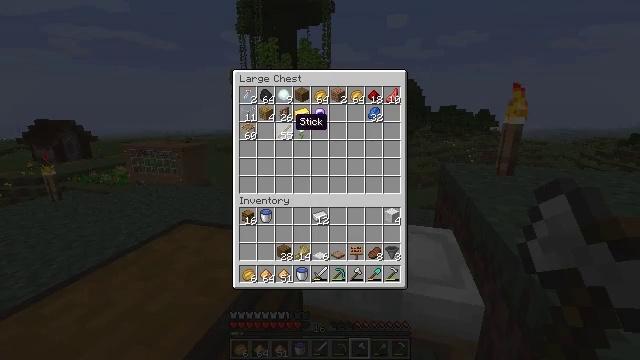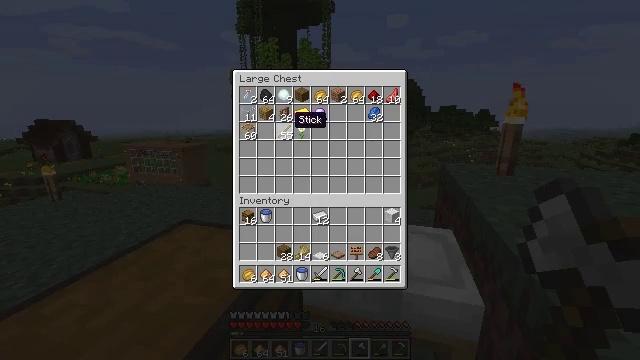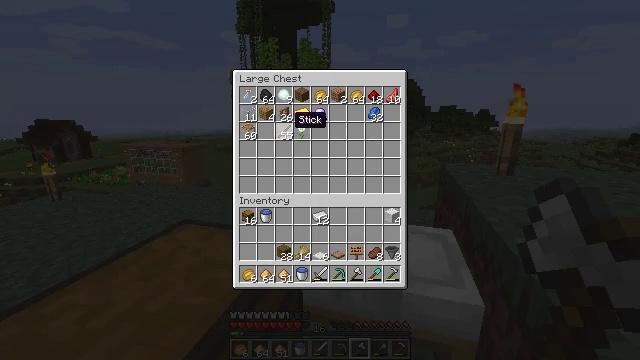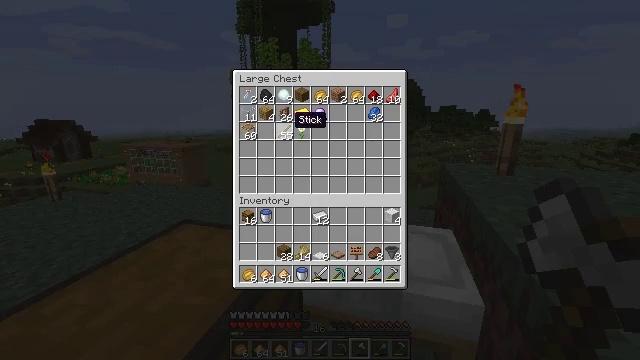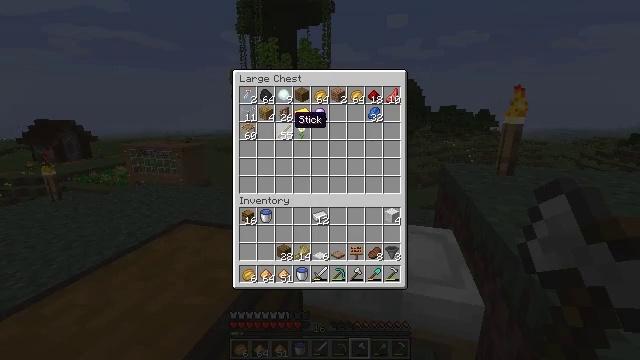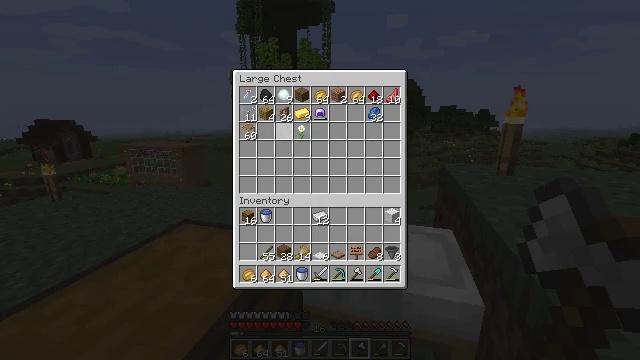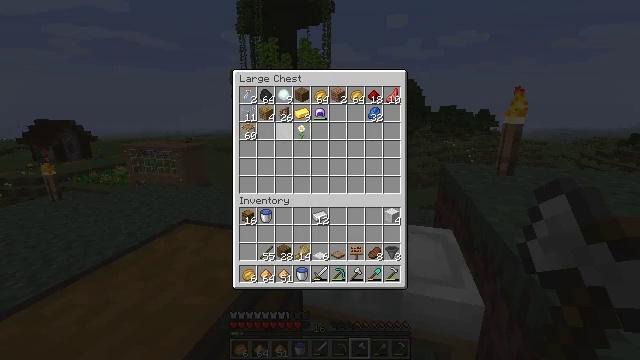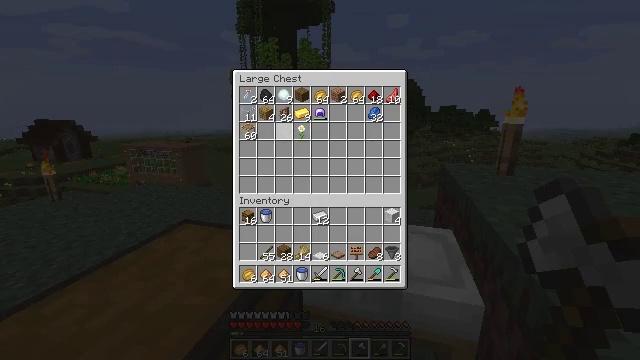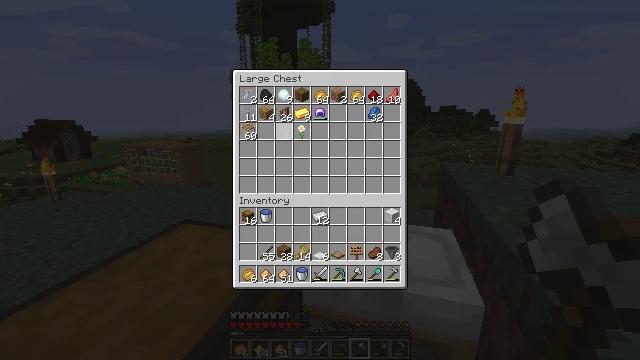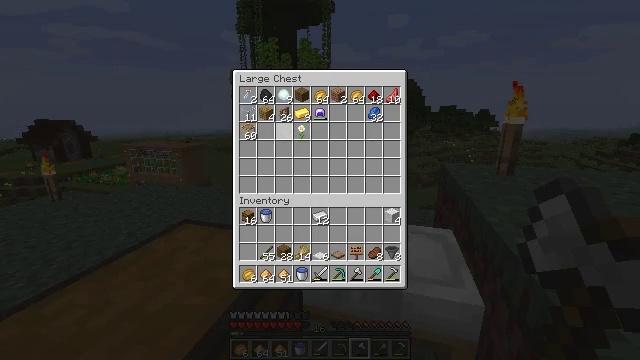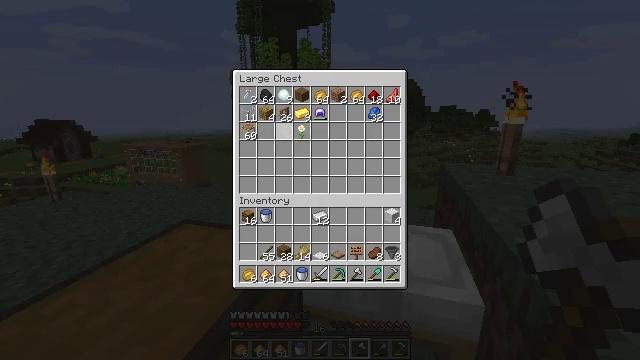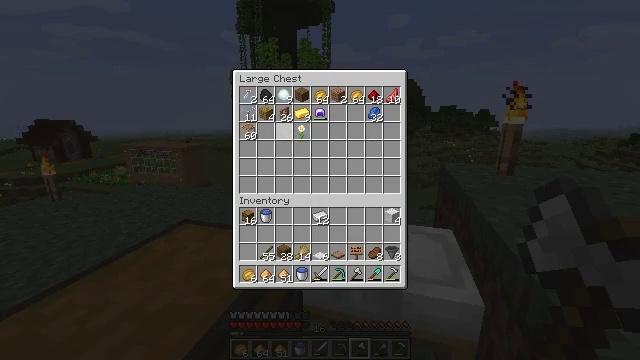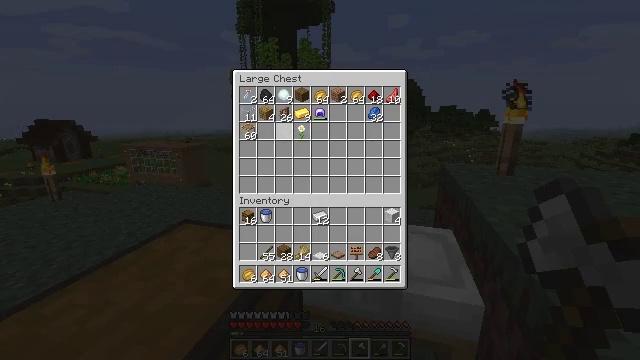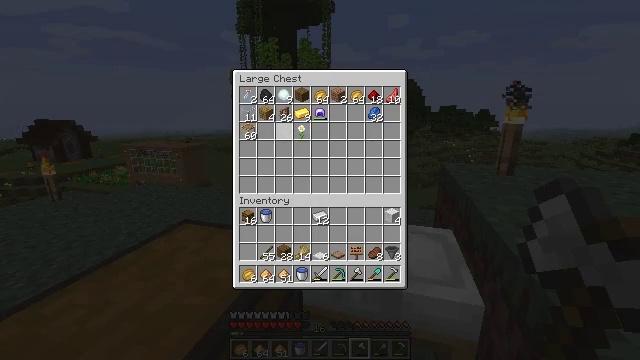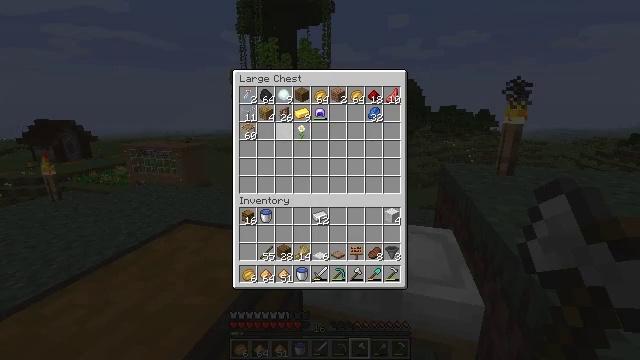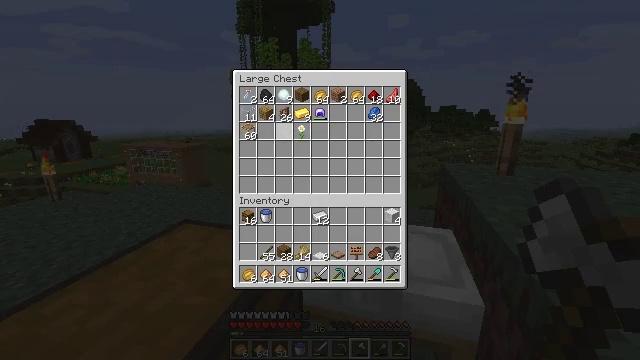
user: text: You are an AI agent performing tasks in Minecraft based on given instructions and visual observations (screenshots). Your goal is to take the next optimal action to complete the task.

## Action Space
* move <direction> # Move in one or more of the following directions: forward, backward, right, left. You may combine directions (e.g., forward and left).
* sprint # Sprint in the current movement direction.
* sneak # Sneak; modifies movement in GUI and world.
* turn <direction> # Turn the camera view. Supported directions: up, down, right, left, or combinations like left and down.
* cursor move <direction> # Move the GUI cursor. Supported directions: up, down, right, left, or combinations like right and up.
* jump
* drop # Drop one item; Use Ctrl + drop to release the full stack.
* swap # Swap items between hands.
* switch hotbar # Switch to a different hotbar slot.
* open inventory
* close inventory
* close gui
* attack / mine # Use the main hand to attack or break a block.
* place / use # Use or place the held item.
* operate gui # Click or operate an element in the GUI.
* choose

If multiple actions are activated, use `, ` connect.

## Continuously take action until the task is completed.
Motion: motion action
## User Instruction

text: Get a spruce sign by crafting it.
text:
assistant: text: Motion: sneak
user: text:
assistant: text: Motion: sneak
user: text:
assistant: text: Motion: sneak
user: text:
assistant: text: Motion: sneak
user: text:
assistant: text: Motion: sneak, operate gui
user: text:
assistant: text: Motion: sneak, operate gui
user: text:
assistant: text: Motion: sneak
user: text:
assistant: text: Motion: sneak
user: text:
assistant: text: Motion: sneak
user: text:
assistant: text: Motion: sneak
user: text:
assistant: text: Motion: no_op
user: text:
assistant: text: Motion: no_op
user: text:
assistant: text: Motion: no_op
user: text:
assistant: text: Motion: no_op
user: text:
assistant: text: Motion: no_op
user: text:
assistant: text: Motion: no_op
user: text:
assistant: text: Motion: no_op
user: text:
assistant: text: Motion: no_op
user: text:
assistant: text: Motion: close gui
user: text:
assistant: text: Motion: no_op
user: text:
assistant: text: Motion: turn right and down
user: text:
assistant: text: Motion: turn right and down
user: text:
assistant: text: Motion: turn right and down
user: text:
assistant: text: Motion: turn right
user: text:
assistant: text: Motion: turn right and up
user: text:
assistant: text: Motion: turn left
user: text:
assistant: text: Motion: no_op
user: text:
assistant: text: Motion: no_op
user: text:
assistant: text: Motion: no_op
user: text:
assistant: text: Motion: move forward, jump